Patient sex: M
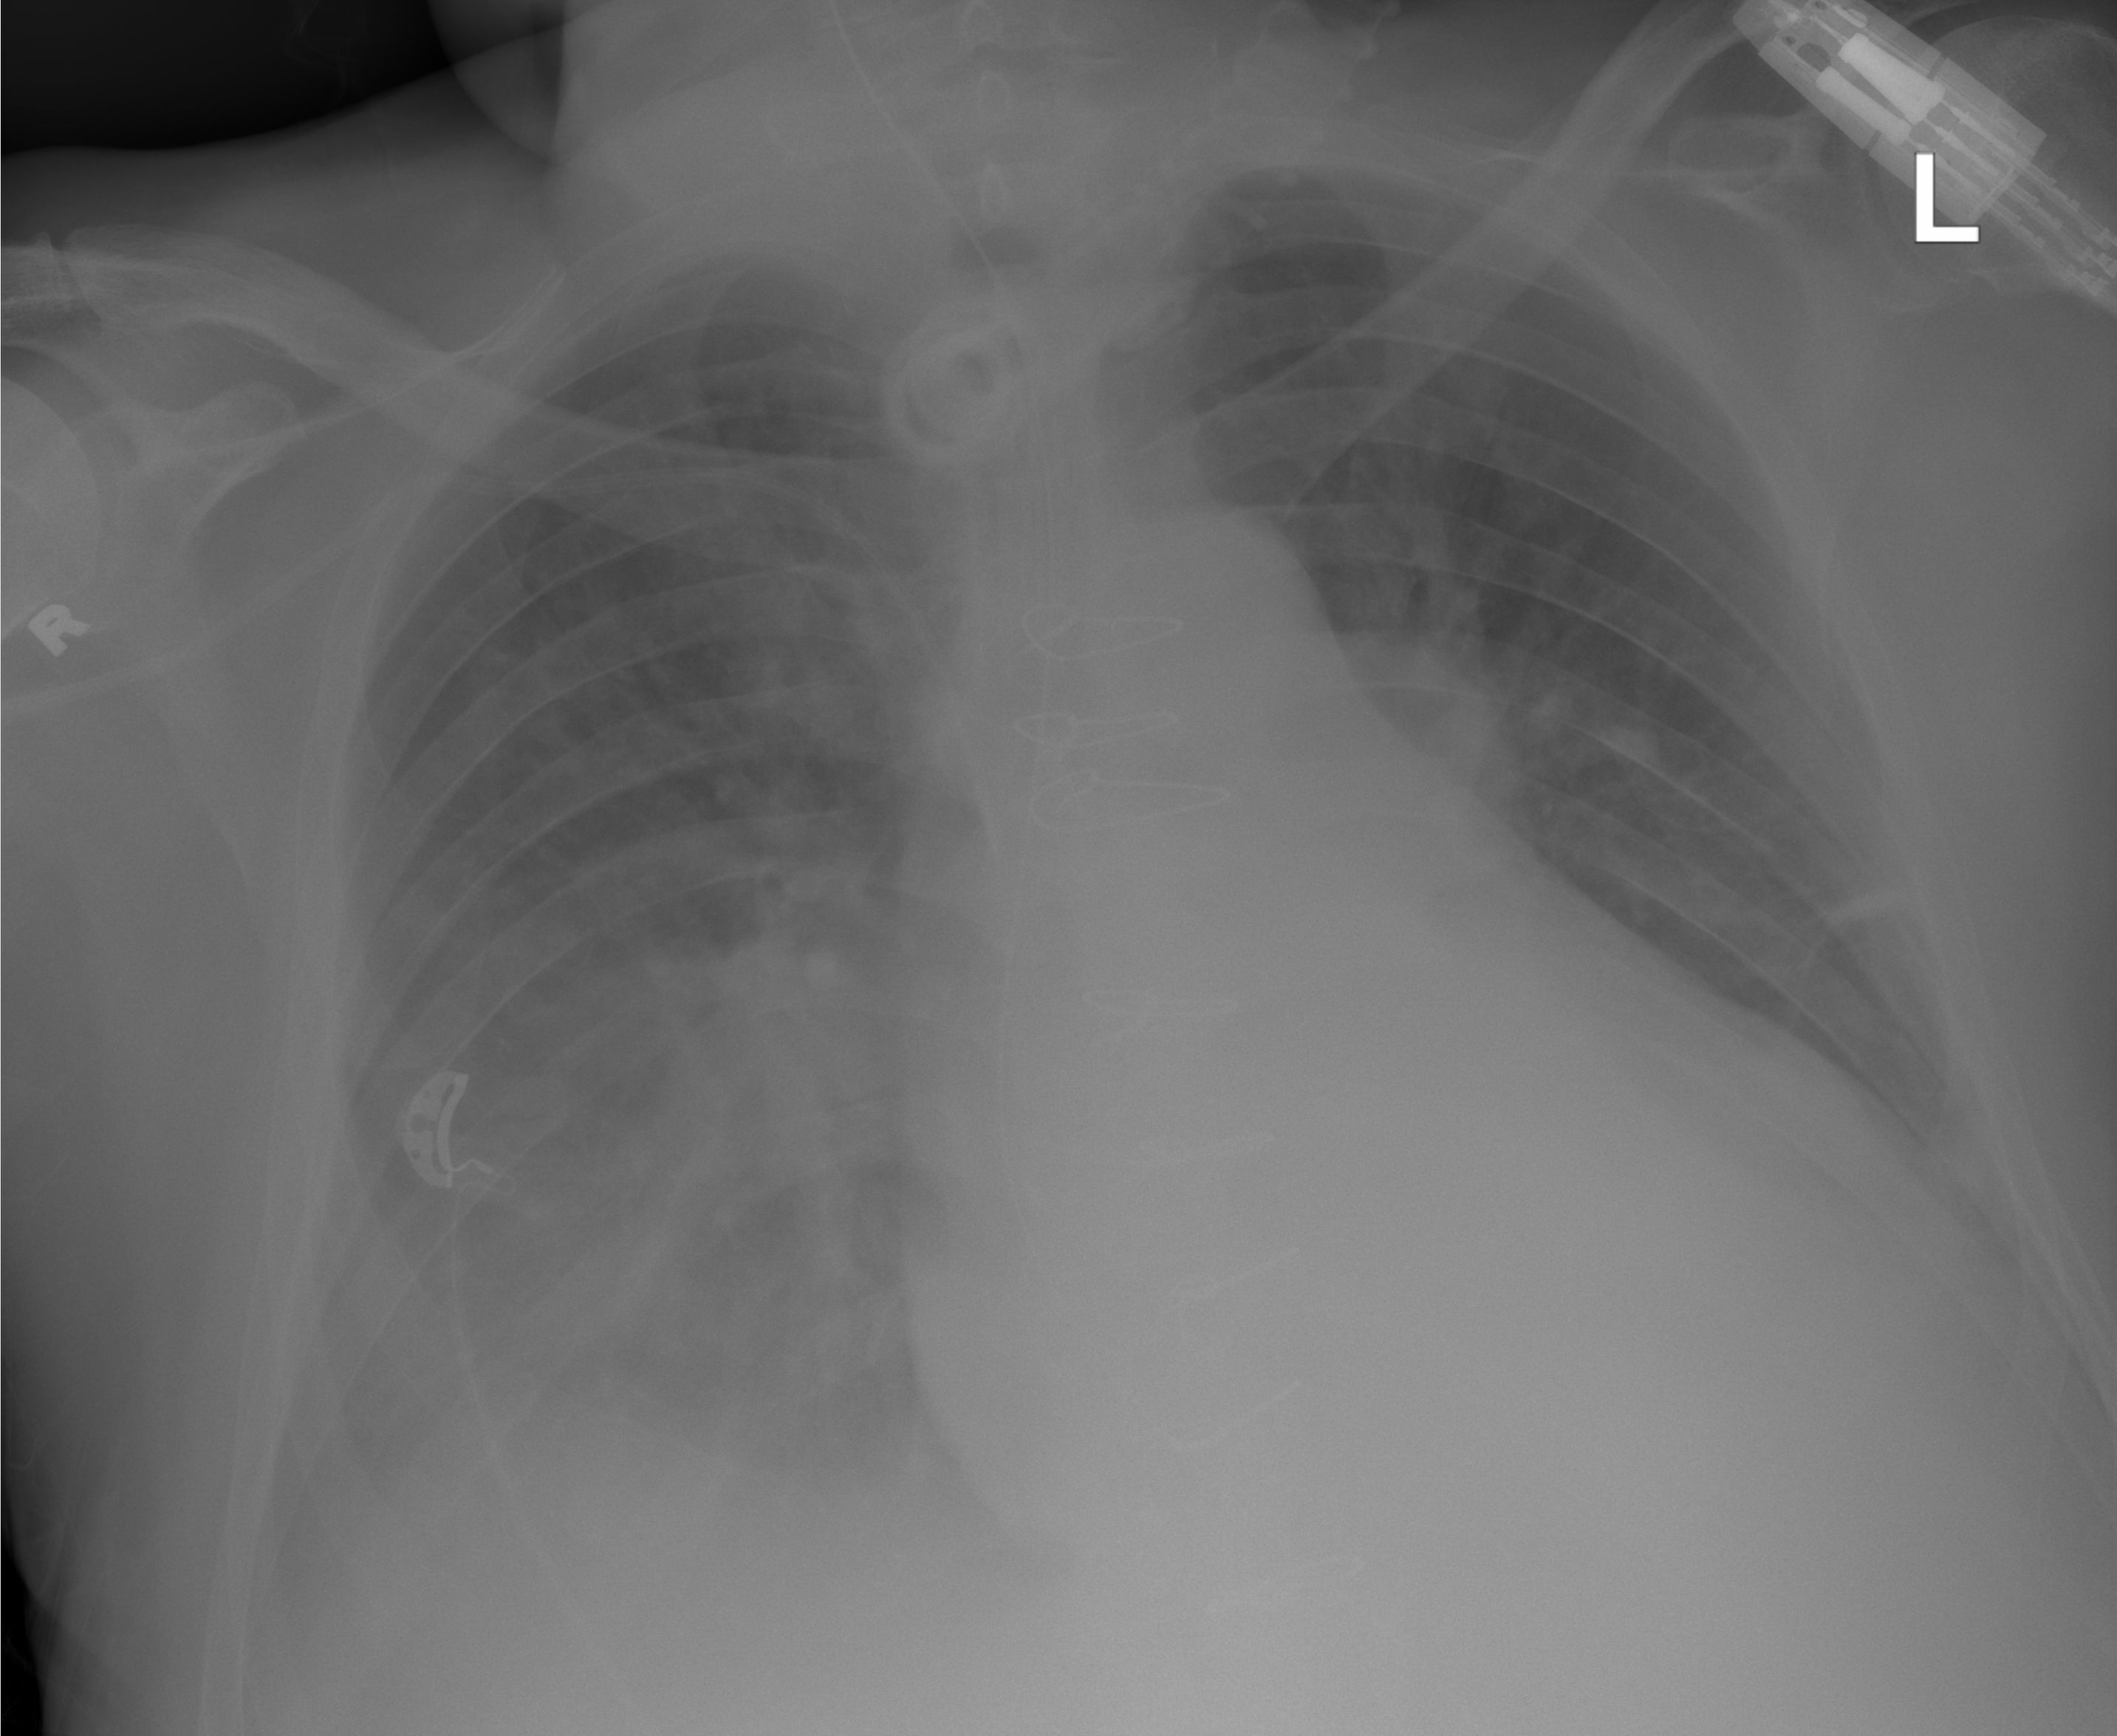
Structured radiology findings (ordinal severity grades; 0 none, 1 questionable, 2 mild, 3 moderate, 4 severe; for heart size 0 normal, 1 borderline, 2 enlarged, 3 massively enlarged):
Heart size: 3
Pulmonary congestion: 1
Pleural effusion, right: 2
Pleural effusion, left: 2
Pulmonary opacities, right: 0
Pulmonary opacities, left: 0
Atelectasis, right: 2
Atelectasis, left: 2